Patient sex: M
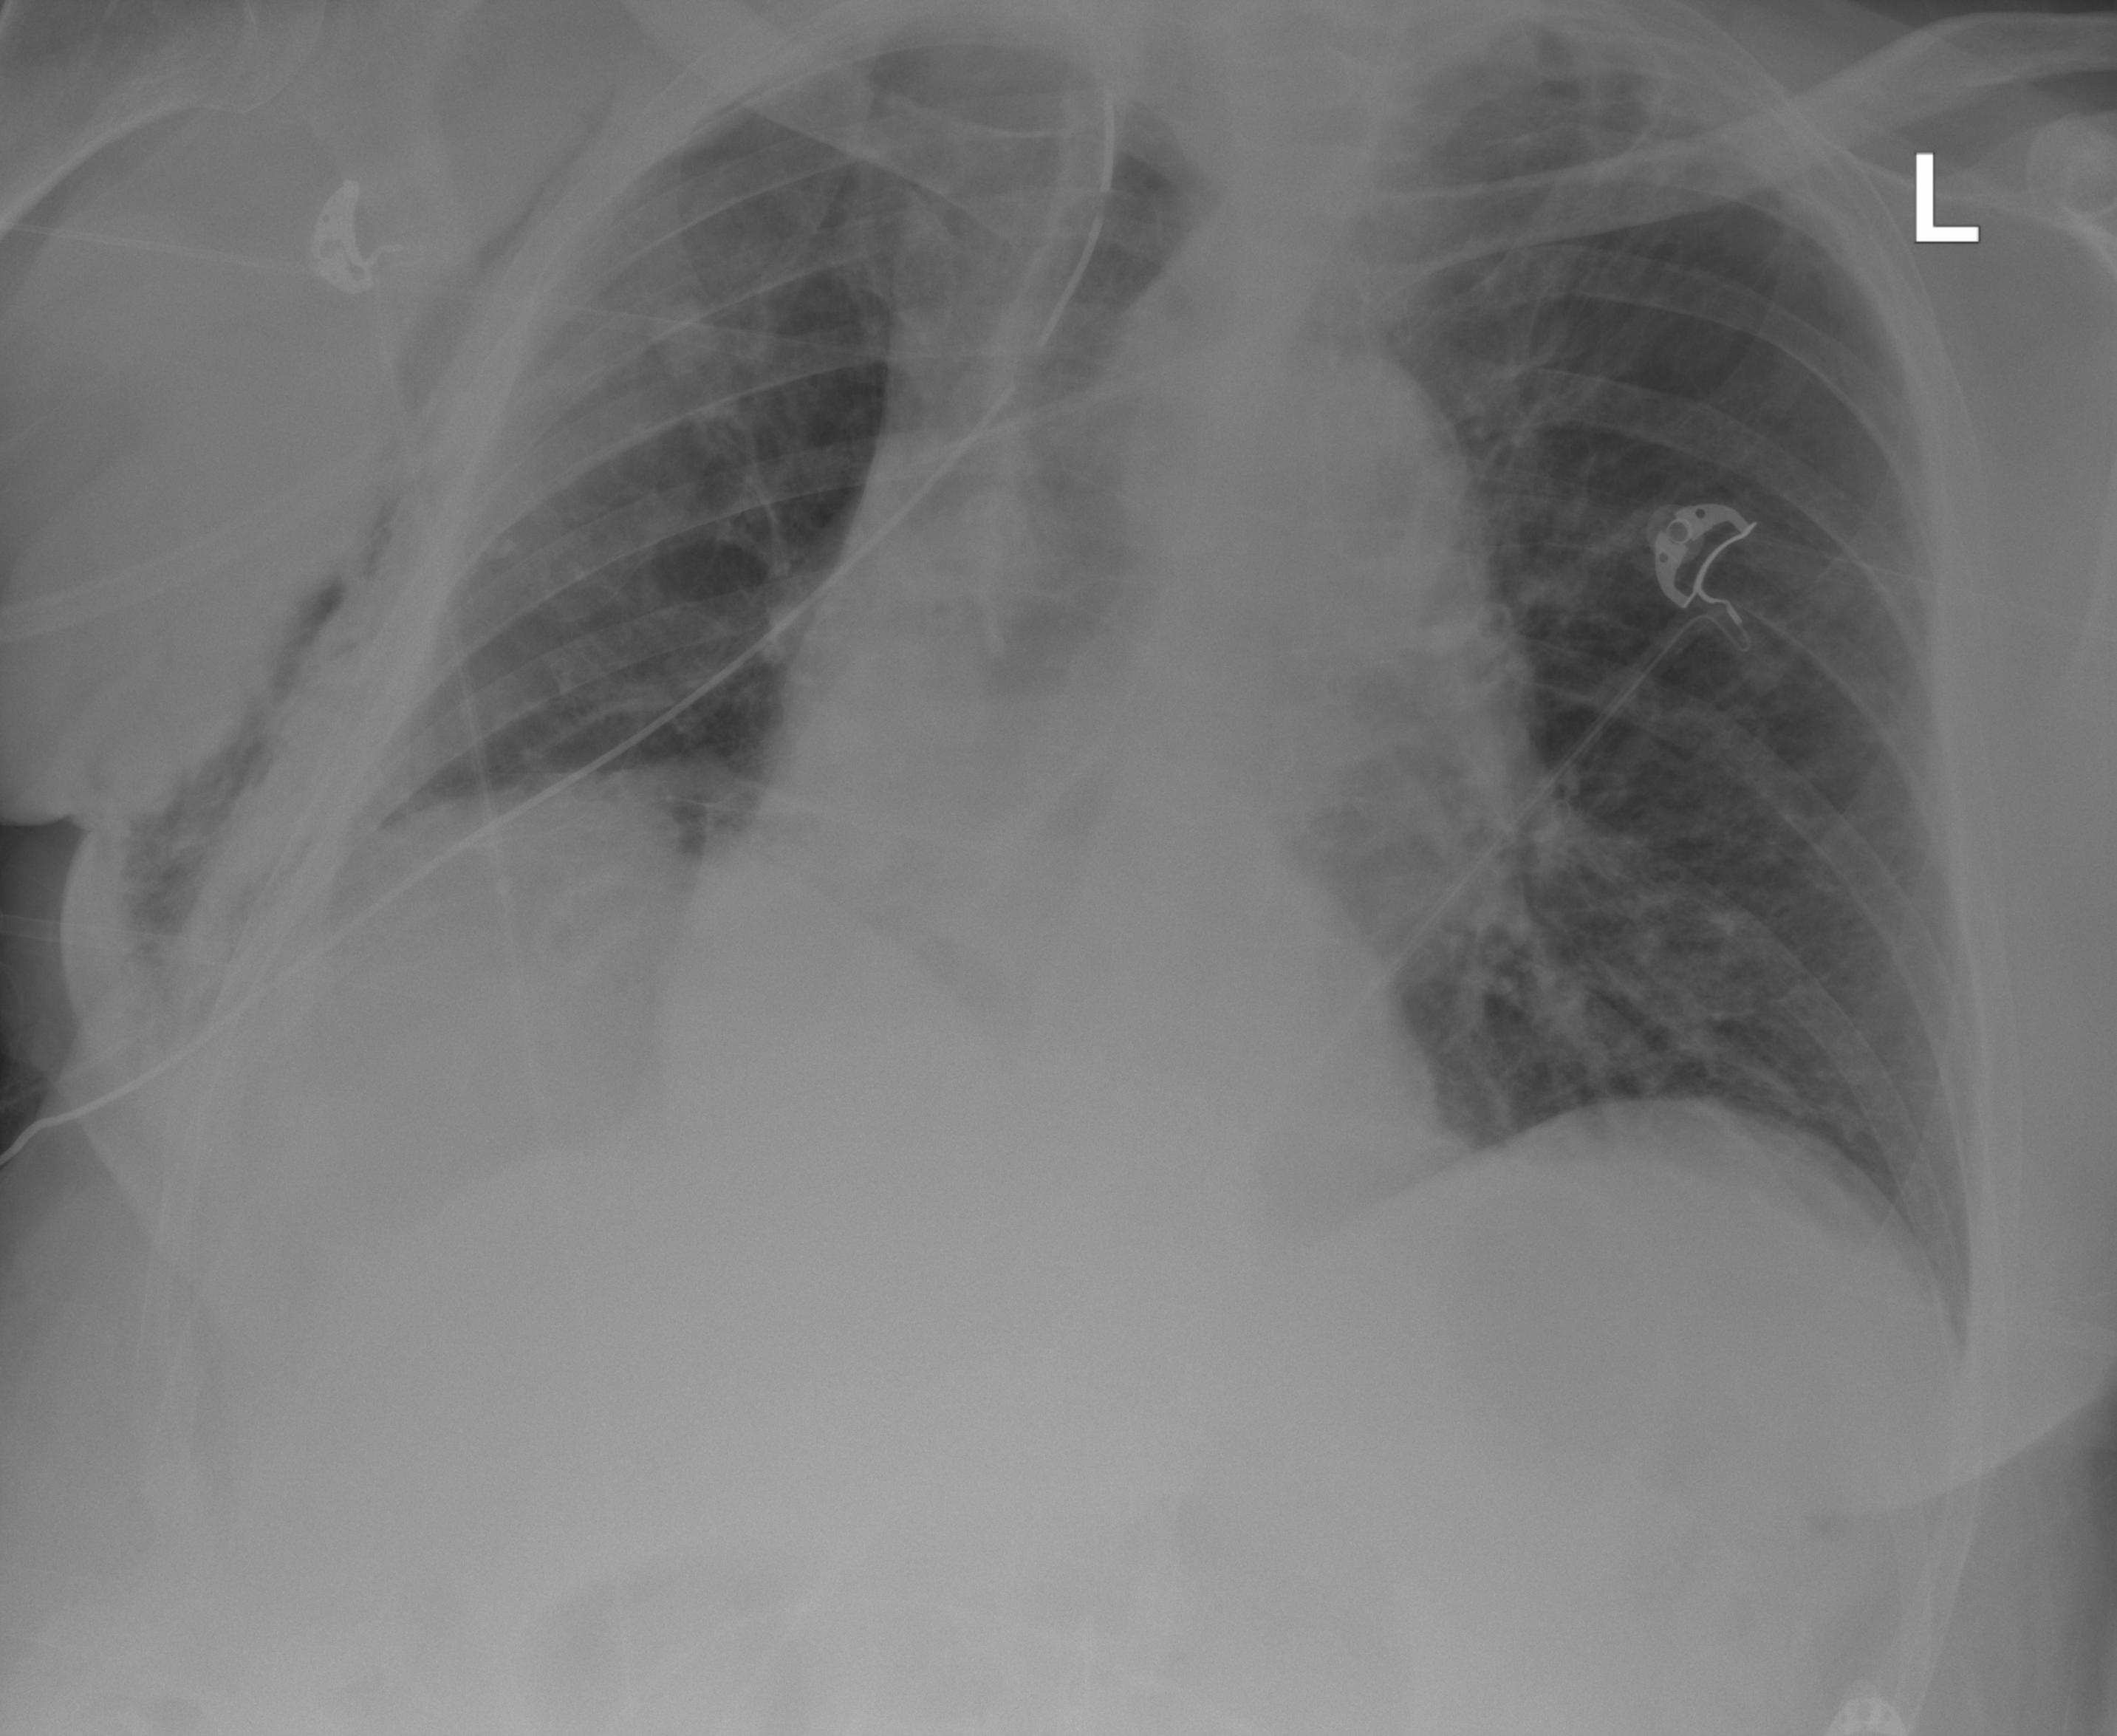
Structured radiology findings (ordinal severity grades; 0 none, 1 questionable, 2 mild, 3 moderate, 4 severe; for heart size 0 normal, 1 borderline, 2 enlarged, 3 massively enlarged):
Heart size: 0
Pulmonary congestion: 0
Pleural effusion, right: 1
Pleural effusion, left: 0
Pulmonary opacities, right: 0
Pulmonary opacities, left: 0
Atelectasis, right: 2
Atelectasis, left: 0